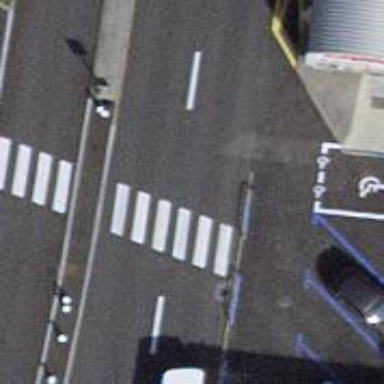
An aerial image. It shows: Uncontrolled zebra crossing on the road.